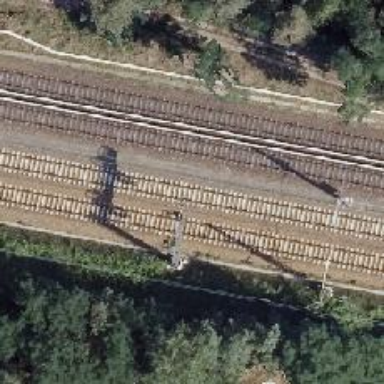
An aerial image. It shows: Railway signal.